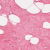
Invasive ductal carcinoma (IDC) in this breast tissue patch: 0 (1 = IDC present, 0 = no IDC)